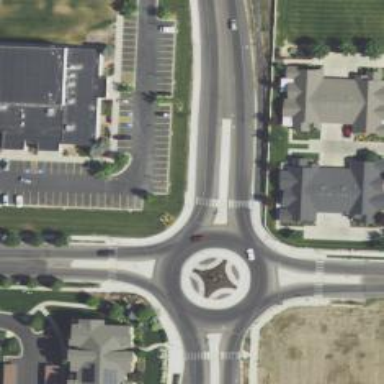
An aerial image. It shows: Tertiary road with asphalt surface leading to roundabout junction.